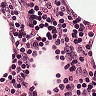
Metastatic tissue present: no